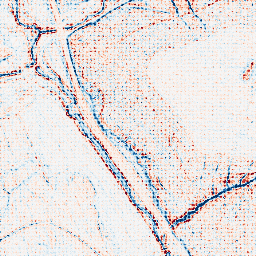
Category: edge_preserving
Decomposition family: anisotropic_diffusion
Decomposition parameters: iterations: 10
kappa: 10
gamma: 0.05
Upsampling method: sinc_blackman
Upsampling parameters: scale: 8
kernel_size: 8
Upsampling scale: 8